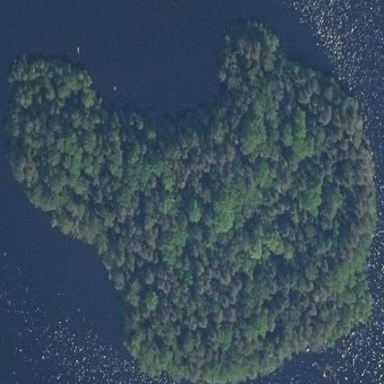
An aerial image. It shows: Islet.